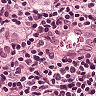
Metastatic tissue present: yes